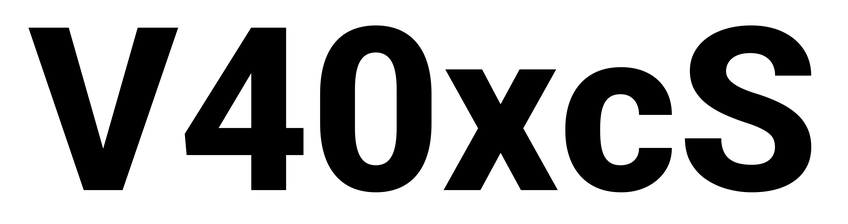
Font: Roboto_ExtraBold